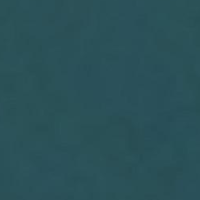
EUNIS habitat code: 14
Species observed at this site:
Chroicocephalus ridibundus
Larus michahellis
Cygnus olor
Ardea alba
Spatula clypeata
Sturnus vulgaris
Anthus spinoletta
Passer domesticus
Columba livia
Aegithalos caudatus
Tadorna tadorna
Fringilla coelebs
Tringa erythropus
Turdus merula